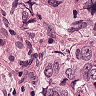
Metastatic tissue present: yes